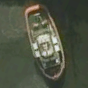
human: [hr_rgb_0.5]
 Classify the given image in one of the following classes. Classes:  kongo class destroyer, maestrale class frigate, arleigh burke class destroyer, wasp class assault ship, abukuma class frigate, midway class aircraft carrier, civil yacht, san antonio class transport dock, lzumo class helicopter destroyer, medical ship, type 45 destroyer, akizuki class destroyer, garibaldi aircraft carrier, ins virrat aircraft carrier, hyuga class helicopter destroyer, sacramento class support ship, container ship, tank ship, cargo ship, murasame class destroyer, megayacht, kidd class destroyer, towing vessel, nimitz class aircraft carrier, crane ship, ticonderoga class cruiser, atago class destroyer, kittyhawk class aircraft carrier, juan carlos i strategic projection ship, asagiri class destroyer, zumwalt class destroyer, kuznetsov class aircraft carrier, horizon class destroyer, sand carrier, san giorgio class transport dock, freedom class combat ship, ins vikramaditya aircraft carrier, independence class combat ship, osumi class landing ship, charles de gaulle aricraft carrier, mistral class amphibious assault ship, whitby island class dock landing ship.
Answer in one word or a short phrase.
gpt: Towing vessel